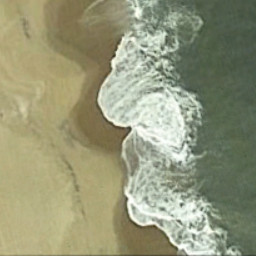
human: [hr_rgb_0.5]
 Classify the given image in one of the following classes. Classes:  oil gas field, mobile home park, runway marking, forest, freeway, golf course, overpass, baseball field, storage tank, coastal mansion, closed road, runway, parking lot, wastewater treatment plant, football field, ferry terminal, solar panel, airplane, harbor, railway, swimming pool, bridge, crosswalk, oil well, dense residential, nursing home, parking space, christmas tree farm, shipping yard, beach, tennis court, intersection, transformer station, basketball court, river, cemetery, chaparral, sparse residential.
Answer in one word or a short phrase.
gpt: beach